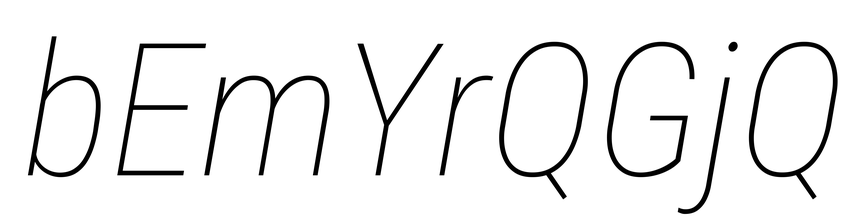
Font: Roboto-Italic_Condensed_Thin_Italic